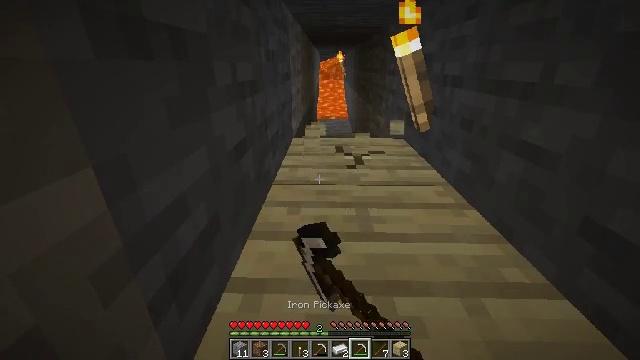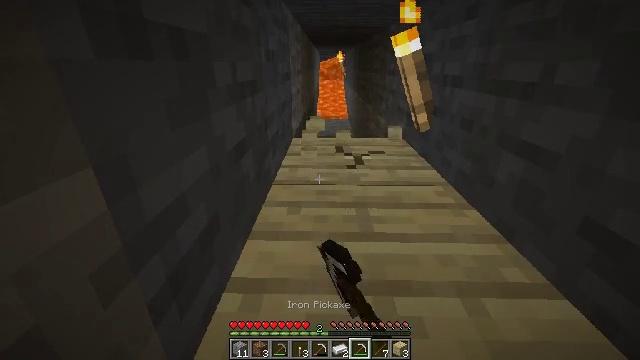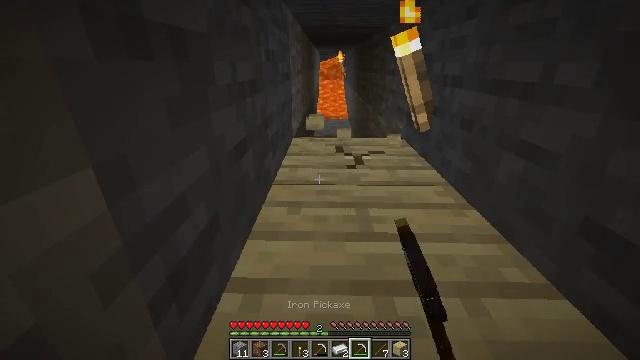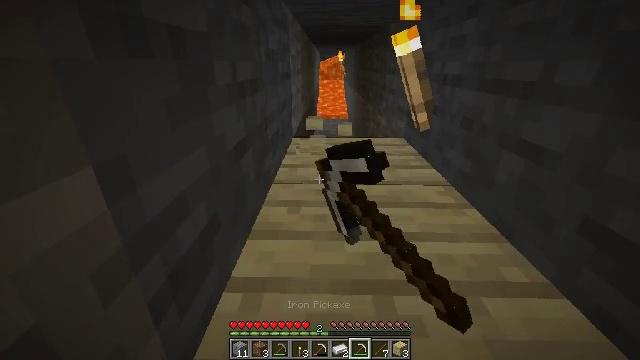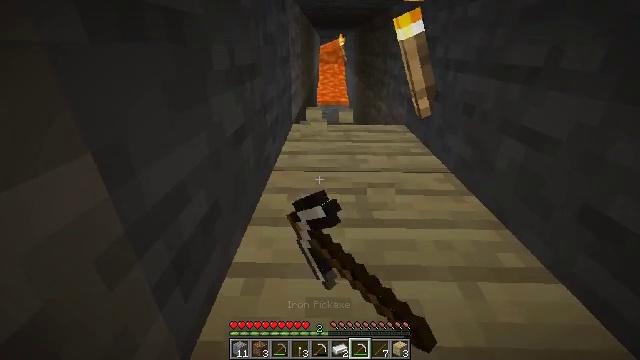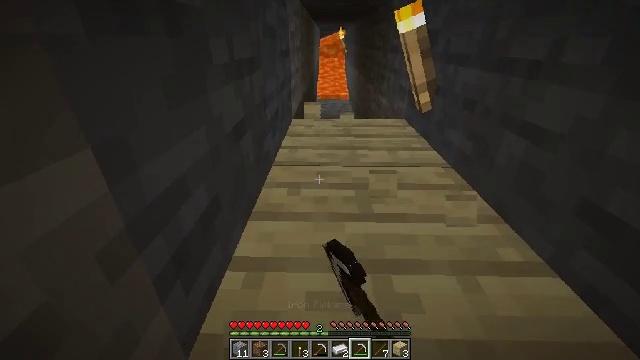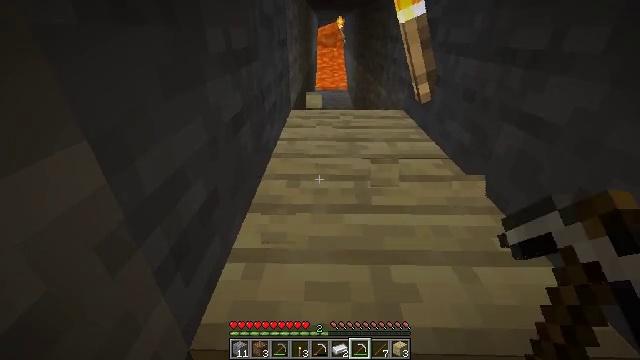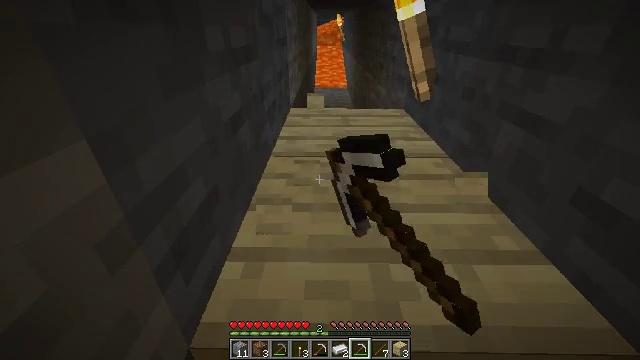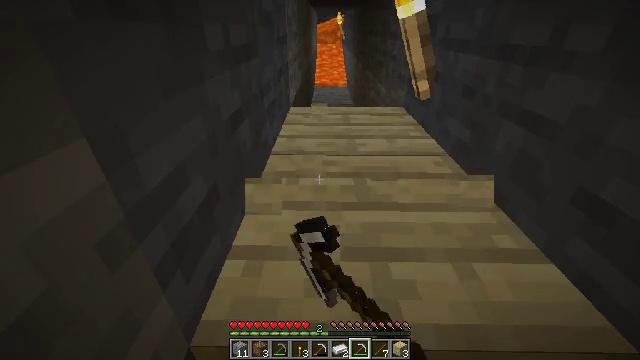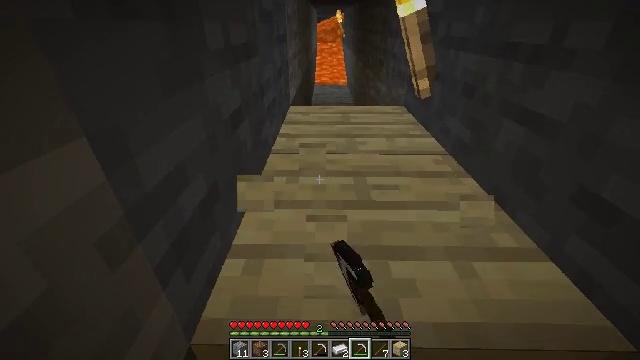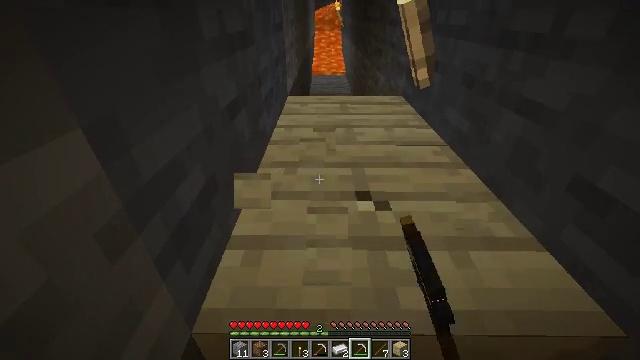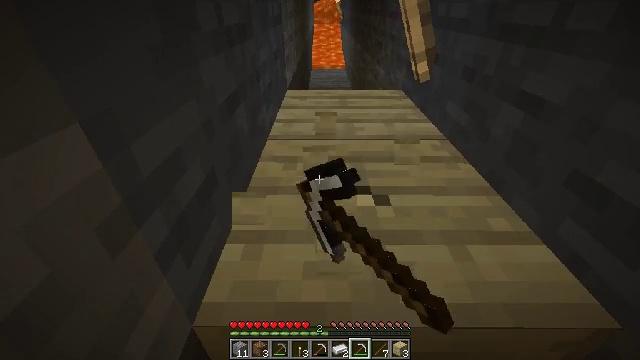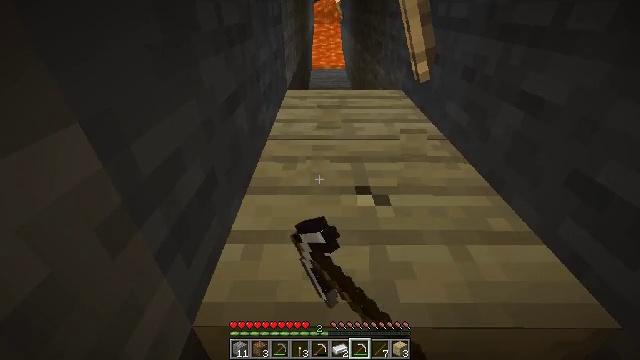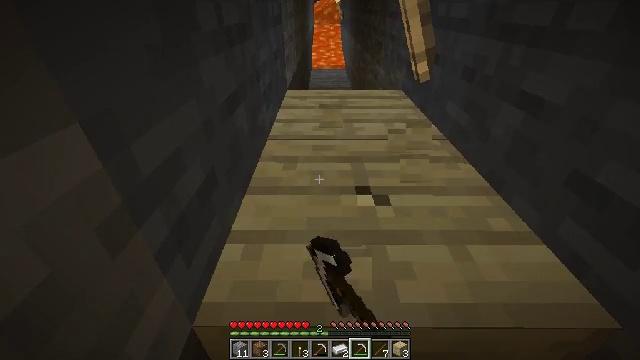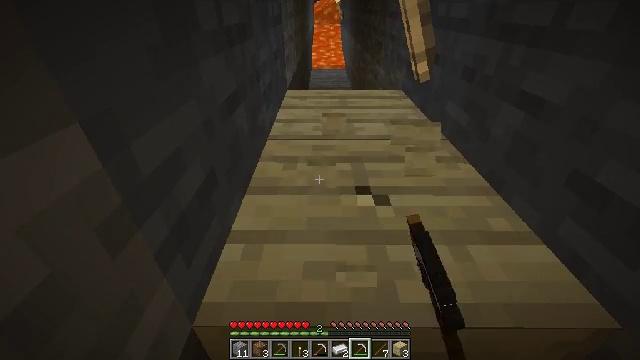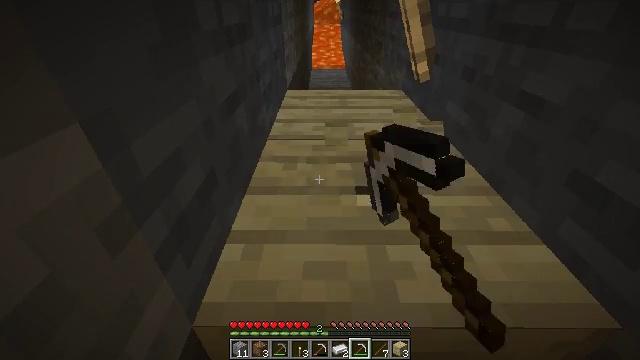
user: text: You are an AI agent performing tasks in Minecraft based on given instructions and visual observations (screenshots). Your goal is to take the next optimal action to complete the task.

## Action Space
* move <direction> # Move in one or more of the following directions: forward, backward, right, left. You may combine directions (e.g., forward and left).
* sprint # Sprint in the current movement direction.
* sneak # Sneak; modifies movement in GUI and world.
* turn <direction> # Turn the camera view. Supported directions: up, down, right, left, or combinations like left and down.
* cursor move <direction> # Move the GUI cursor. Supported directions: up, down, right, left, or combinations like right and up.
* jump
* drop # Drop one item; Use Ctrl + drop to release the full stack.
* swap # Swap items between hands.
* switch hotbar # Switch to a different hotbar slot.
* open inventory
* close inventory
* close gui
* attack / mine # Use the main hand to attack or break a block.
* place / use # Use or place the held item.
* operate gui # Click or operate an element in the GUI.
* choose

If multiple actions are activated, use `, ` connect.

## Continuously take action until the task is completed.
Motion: motion action
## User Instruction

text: Mine the birch planks.
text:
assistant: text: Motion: attack / mine
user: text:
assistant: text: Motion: attack / mine
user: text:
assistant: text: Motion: attack / mine
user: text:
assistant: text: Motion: turn down, attack / mine
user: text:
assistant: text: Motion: turn down, attack / mine
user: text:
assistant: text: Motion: turn down, attack / mine
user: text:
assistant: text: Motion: attack / mine
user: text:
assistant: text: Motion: attack / mine
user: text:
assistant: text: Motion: attack / mine
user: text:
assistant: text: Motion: turn down, attack / mine
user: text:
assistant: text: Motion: turn down, attack / mine
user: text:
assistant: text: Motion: attack / mine
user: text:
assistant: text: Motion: attack / mine
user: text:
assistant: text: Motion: attack / mine
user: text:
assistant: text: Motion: attack / mine
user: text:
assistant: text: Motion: attack / mine
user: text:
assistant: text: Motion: attack / mine
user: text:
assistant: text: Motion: attack / mine
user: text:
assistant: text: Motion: attack / mine
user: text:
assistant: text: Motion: attack / mine
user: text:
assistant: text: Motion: attack / mine
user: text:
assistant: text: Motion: attack / mine
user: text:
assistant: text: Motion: attack / mine
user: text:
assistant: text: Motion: attack / mine
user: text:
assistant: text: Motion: attack / mine
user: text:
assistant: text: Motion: attack / mine
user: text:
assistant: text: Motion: attack / mine
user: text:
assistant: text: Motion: attack / mine
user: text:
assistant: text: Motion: attack / mine
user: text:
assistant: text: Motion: attack / mine